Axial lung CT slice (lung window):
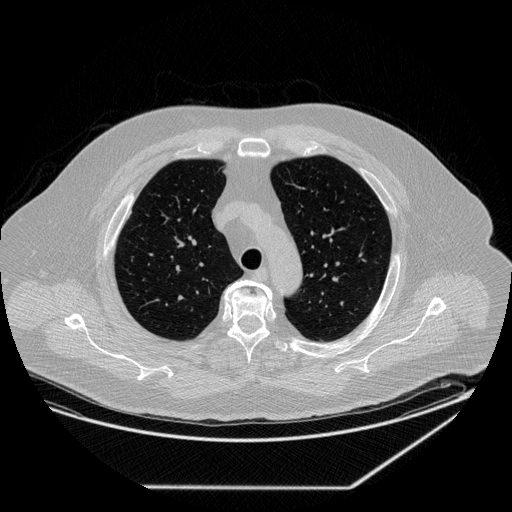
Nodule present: no